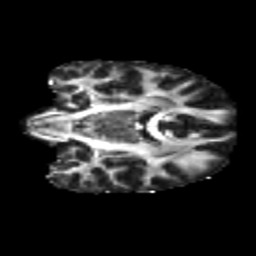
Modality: FA
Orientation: coronal
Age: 38
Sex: female
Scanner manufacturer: siemens
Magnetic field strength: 3 T
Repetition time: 1.8 s
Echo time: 0.07 s